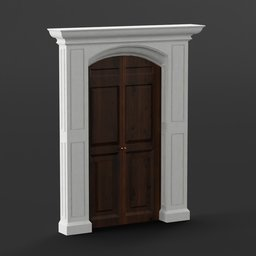
Label: architecture